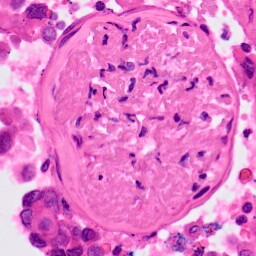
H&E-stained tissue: Lung